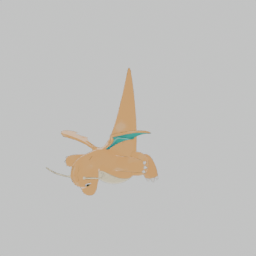
Label: animals